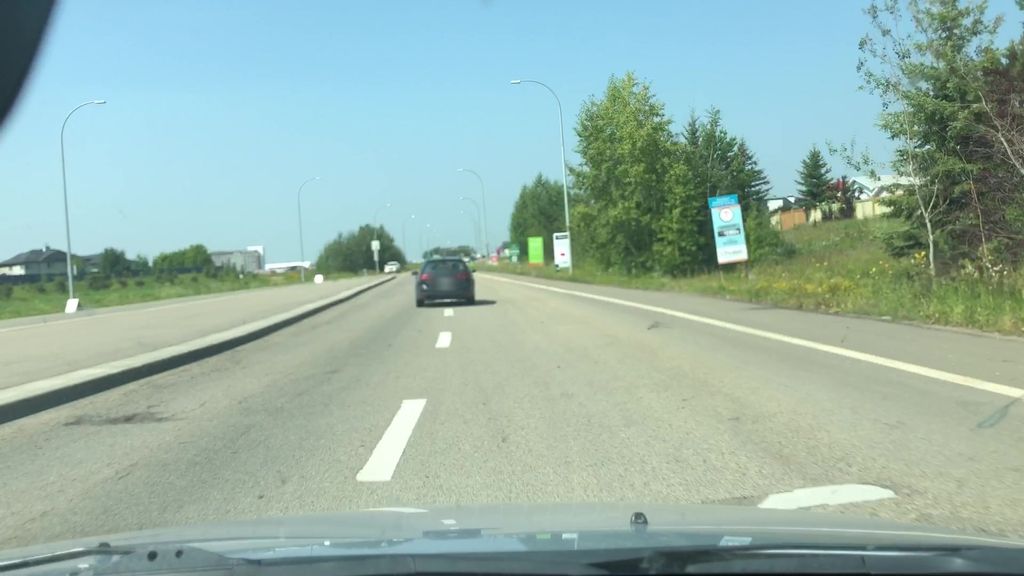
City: edmonton